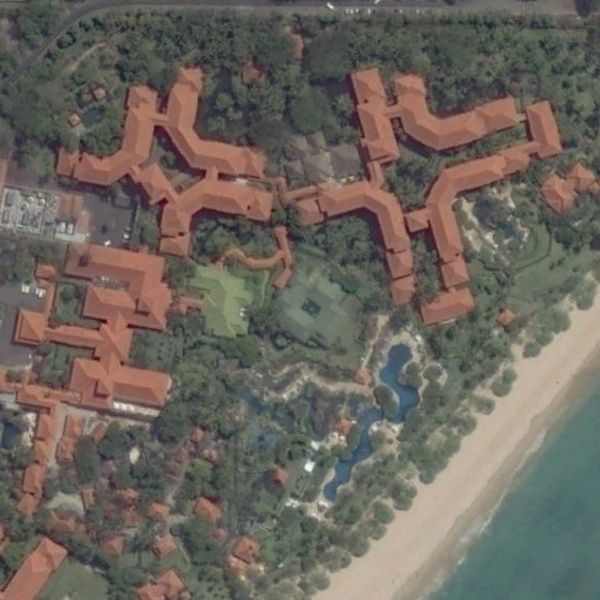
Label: Resort